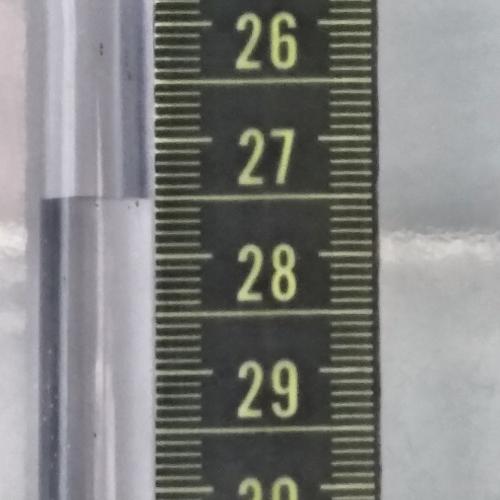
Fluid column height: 27.5 cm